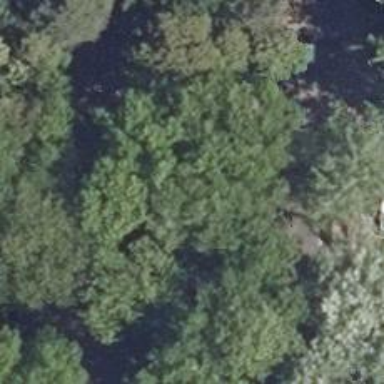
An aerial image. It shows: Beautiful tree in nature.